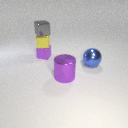
small yellow metal cube above small purple rubber cube